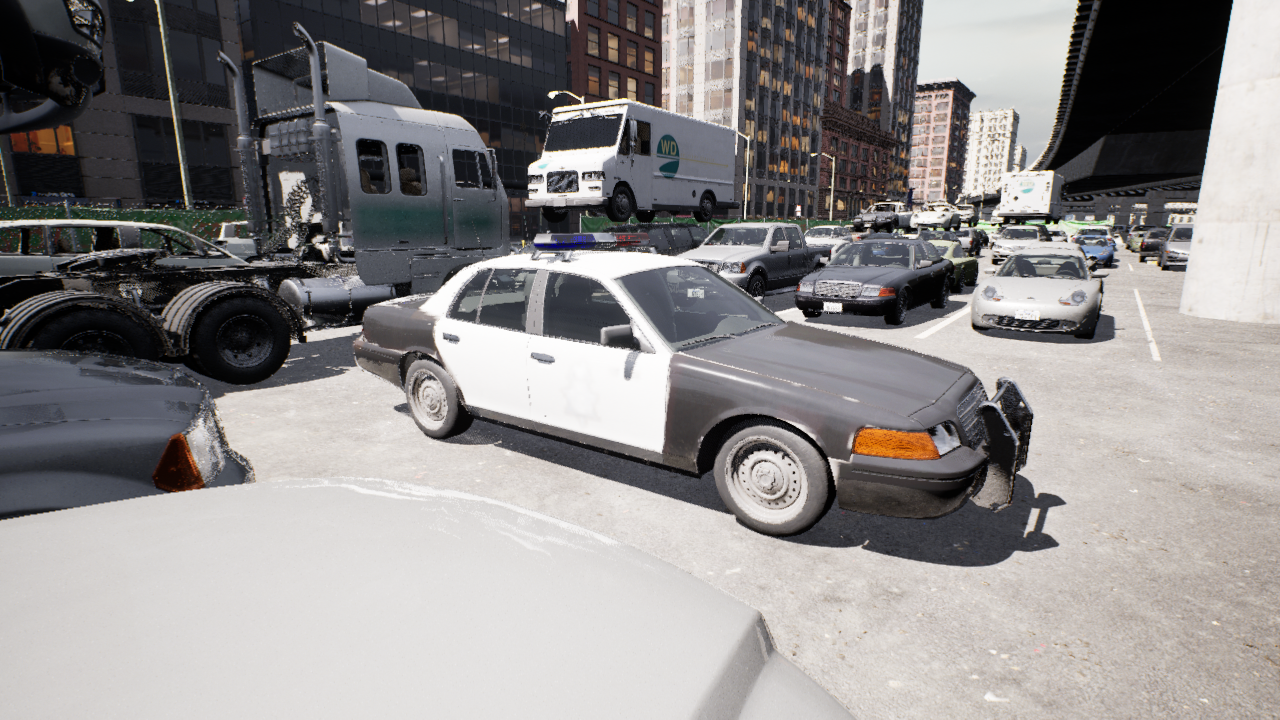
Venue: arterial
Lighting: clear day
Vehicle rig: sedan